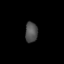
Tissue: lung
Cell type: Endothelial cells
Senescence score: 0.5624
Nuclear area (px): 244
Mean DAPI intensity: 80.25